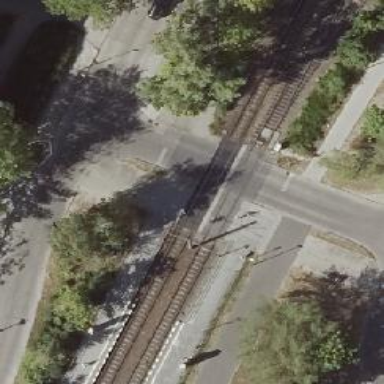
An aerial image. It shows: Uncontrolled tram railway crossing.